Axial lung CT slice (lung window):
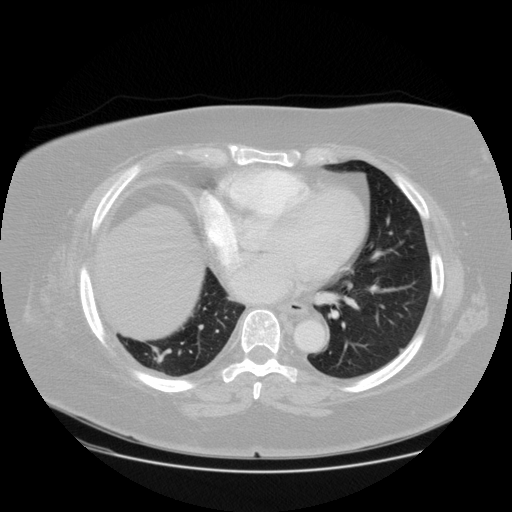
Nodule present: yes
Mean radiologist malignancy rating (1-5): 2